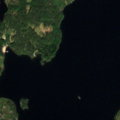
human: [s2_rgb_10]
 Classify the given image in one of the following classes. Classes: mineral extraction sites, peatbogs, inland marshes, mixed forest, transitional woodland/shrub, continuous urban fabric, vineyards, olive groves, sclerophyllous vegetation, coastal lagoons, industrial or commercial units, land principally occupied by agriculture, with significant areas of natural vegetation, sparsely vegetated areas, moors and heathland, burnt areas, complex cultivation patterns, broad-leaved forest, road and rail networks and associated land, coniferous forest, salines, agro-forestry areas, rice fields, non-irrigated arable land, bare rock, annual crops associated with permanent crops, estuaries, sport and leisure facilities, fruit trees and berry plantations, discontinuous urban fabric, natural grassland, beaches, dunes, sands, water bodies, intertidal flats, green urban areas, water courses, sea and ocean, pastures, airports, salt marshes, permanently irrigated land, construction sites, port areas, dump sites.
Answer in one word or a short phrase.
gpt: coniferous forest, mixed forest, water bodies